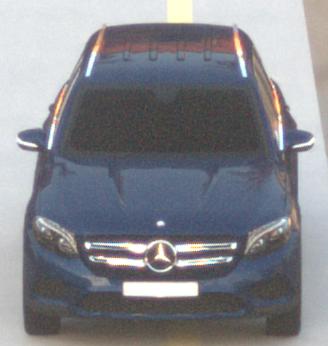
Make: Mercedes-Benz
Model: GLC 250
Detailed model: GLC (253)
Model produced from: 2015/09
Model produced until: 2018/05
Doors: 5
Color: blue
Road condition: dry road
Daytime: sunrise or sunset
Contrast: low contrast